Question: I wanted to delete this record in 'firebase', where i don't have the name of the key. so, I don't know how to do it. can anybody help me with this?
The code for getting array is as follows
'''
var databaseRefer : DatabaseReference!
let userID = Auth.auth().currentUser?.uid
databaseRefer = Database.database().reference(withPath: userID!)
databaseRefer.observeSingleEvent(of: .value, with: { snapshot in
if !snapshot.exists() { return }
if snapshot.value is NSNull {
print("not found")
} else {
for child in snapshot.children {
let snap = child as! DataSnapshot
print(dict)
dict.forEach { item in
print(item.value)
}
}
}
})
'''

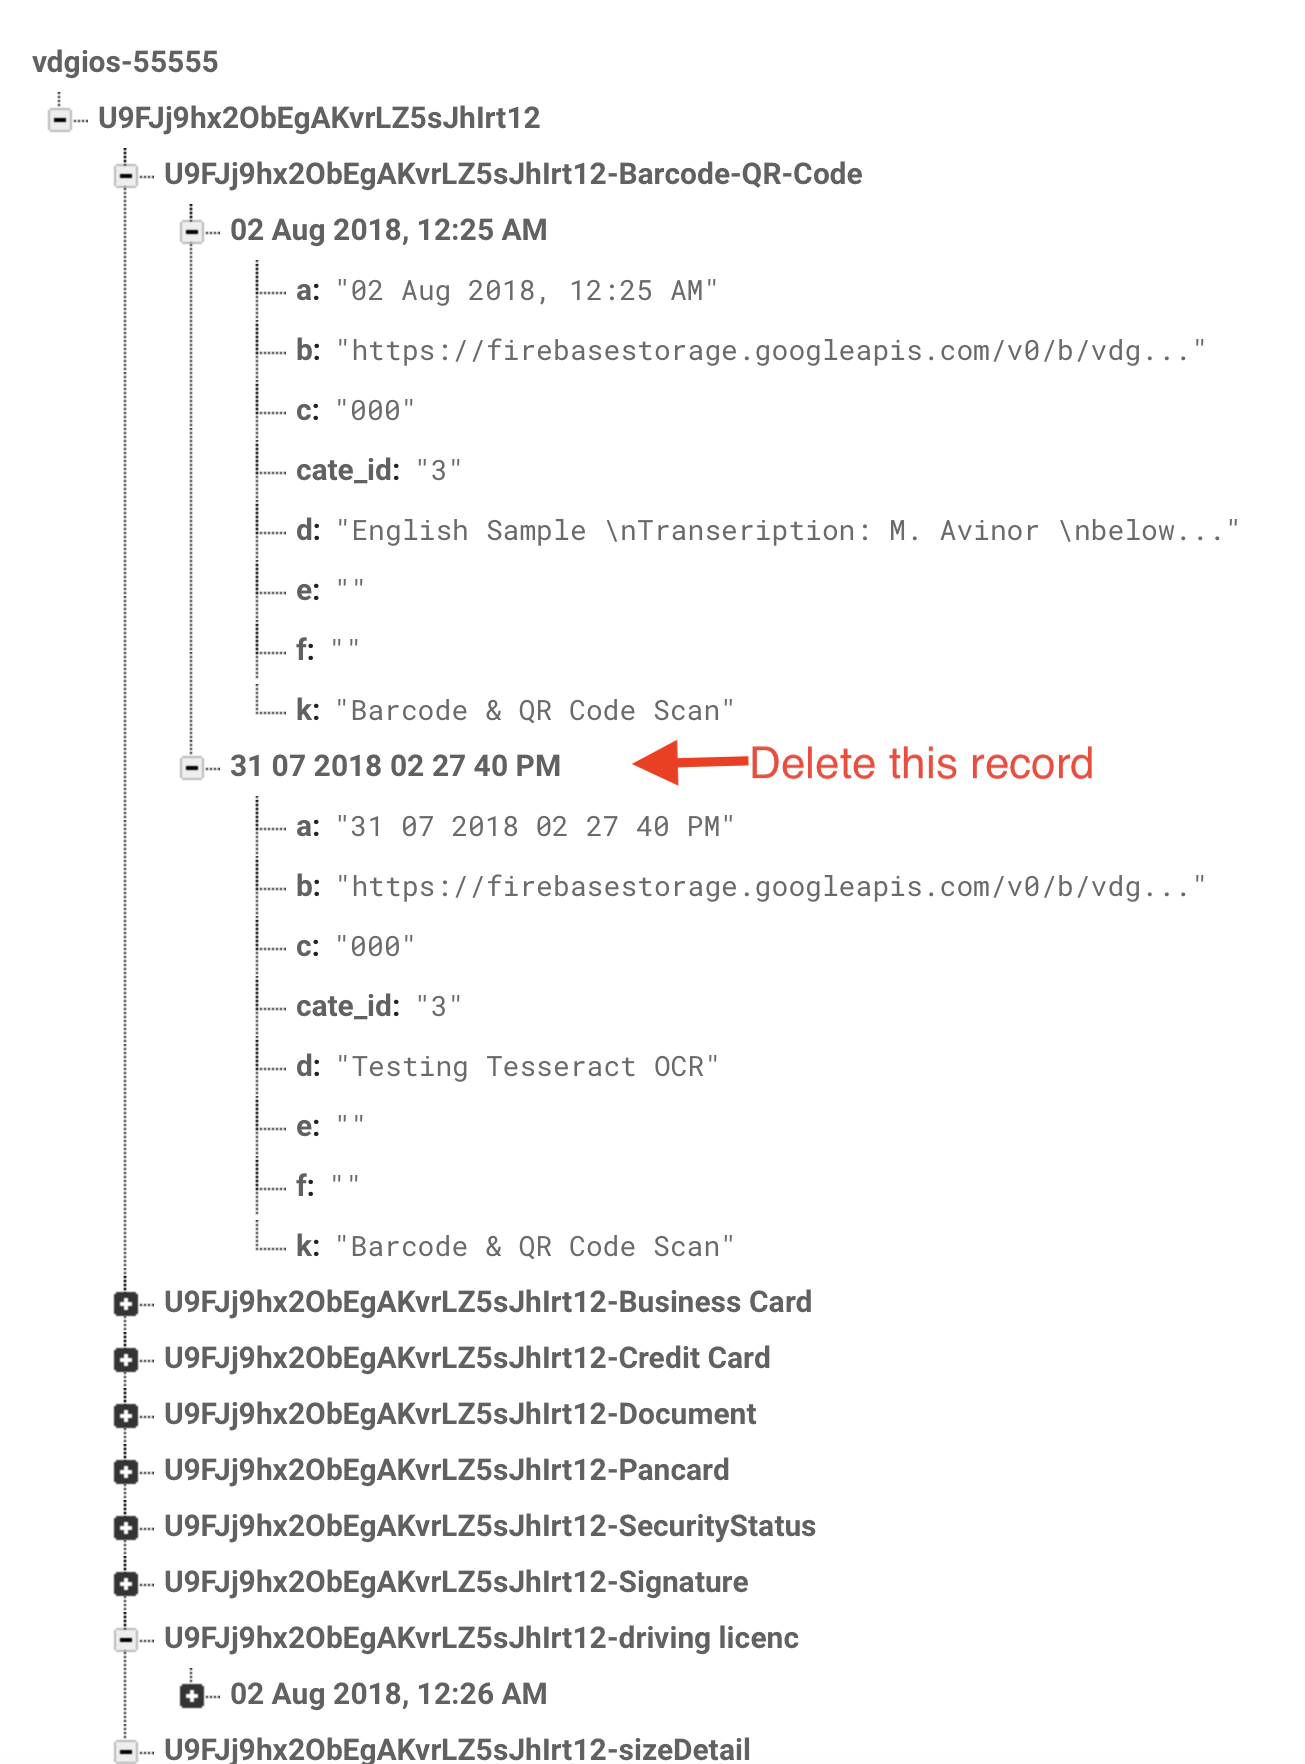
Answer: <URL>
"The simplest way to delete data is to call removeValue on a reference to the location of that data."